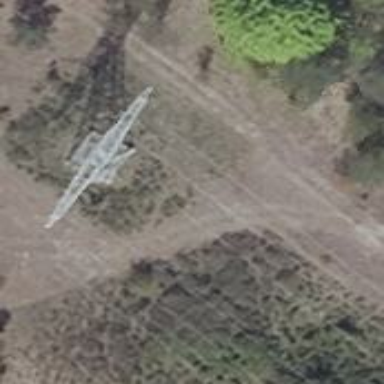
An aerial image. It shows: Power line is depicted.